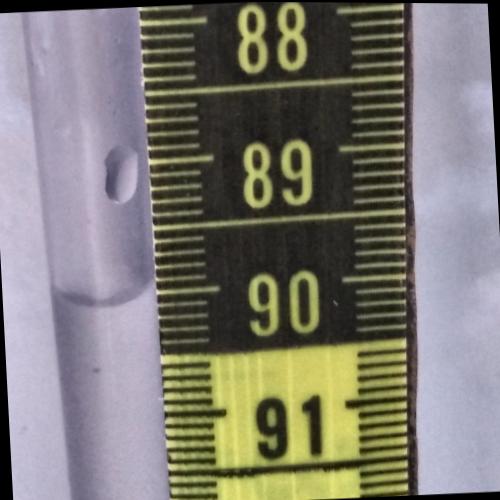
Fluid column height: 90.0 cm